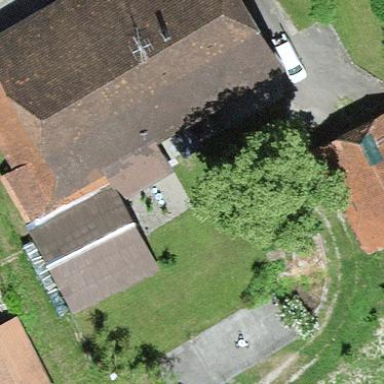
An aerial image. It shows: Farm building.